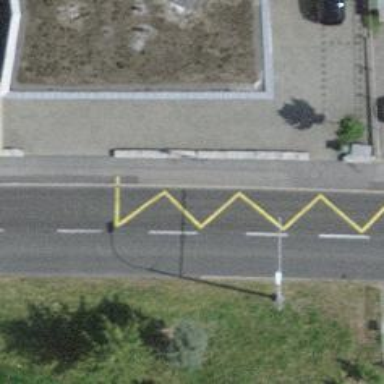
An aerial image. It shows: Bus stop with trolleybus platform.